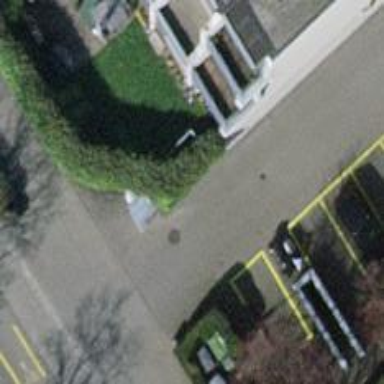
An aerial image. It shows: Recycling container for recycling.